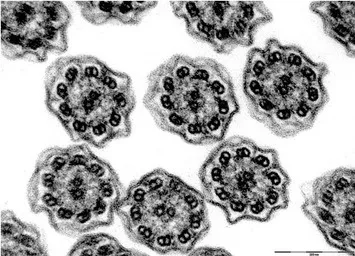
Transmission electron microscopy (EM) of representative nasal epithelium cilia from patient #2 with primary ciliary dyskinesia caused by demonstration of cilia lacking of lacking outer dynein arm.
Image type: pathology (pas)